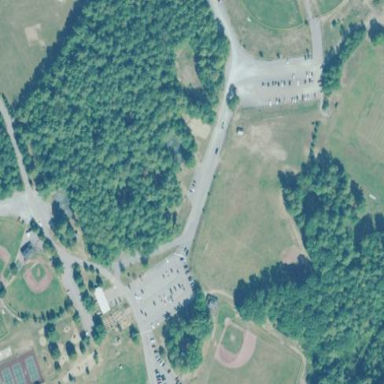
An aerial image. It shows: Park.